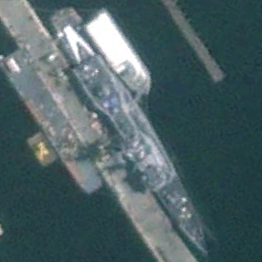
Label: cruiser